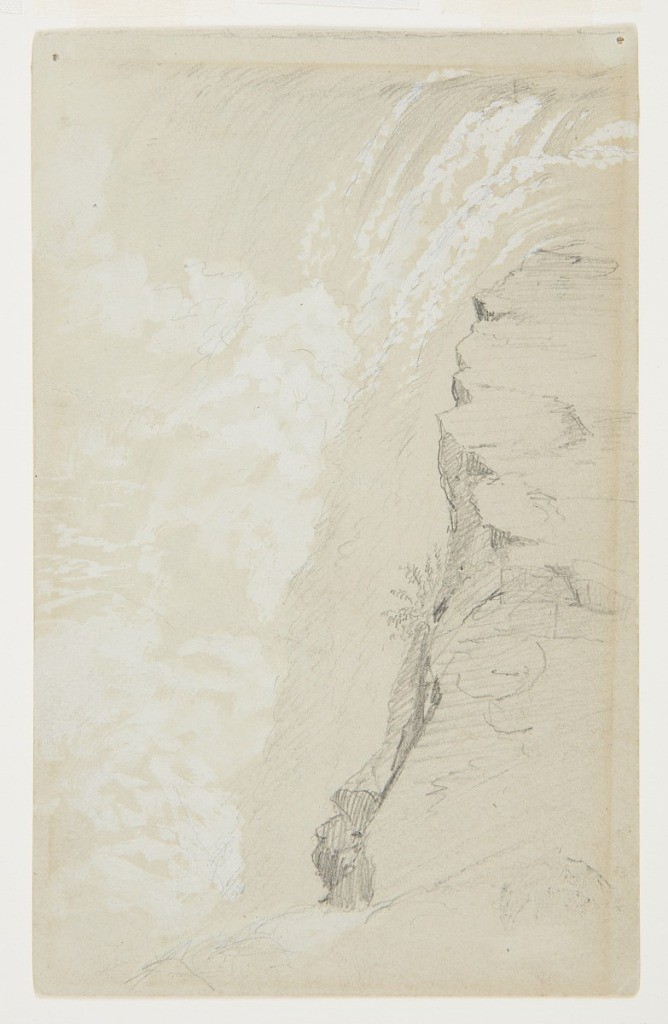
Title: Horseshoe Falls and Table Rock, Niagara Falls, Canada
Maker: Frederic Edwin Church, American, 1826–1900
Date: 1856
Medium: Graphite, brush and white gouache on gray-green wove paper; verso: graphite
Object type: Drawing
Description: Landscape sketch showing a view of Horseshoe Falls and Table Rock from the Canadian Side of Niagara Falls. In the foreground at right, the craggy edge of Table Rock visibly extends toward the middle distance, where ribbons of foaming water pour over the curving edge of Horseshoe Falls, kicking up a plume of mist when they meet the basin below. The Falls extend out of view at upper left.

Verso: Landscape sketch showing a view of American Falls and Goat Island from the Canadian Side of Niagara Falls. Positioned on the right side of the leaf and framed by a dividing line at left, Goat Island is visible in the middle distance at right beside the American Falls, at left. The waters of the Niagara River comprise the foreground while a rainbow begins to arch over the scene at left, extending out of view at upper center.